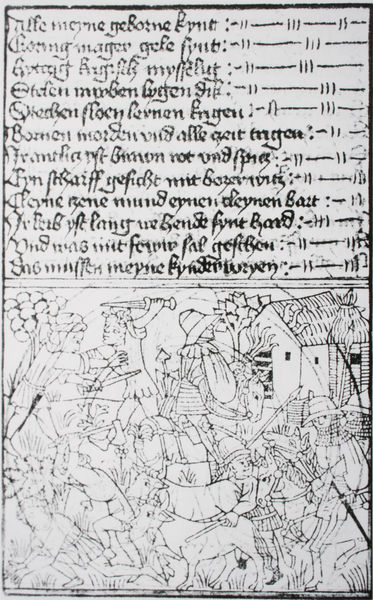
Titel: Baseler Holzschnitte, Marskinder
Standort: Schweinfurt
Institution: Bibliothek Otto Schäfer
Schlagwörter: baum, blätter, feder, feuer, kampf, mann, weiß, bäume, menschen, ausschnitt, blumen, grau, holz, hut, männer, schwarz, skizze, szene, zeichnung, dach, haus, hund, tier, tiere, architektur, messer, mord, rahmen, kühe, vieh, hütte, land, gotik, seide, bauern, esel, kreis, pferd, pferde, reiter, chaos, garten, sattel, holzschnitt, schrift, papier, dorf, grafik, graphik, kuh, rind, schweine, linien, bauernhof, rand, figuren, krieg, schlacht, lanze, soldaten, tafel, detail, deutsch, punkte, rinder, buch, strohdach, flammen, druck, schnitt, schraffuren, stich, seite, illustration, schwert, schwerter, text, waffen, buchstaben, soldat, waffe, steckbrief, volk, helm, ritter, darstellung, rüstung, tinte, buchdruck, buchseite, eiss, schwarzw, axt, antik, dolch, mittelalter, töten, undeutlich, zeilen, vertreibung, ochsen, hirte, fackel, ziege, letter, mittelalterlich, altdeutsch, handschrift, beschreibung, rechnung, erläuterung, buchmalerei, scheine, seriendruck, chronik, liste, satz, inkunable, hus, aufzählung, stundenbuch, landsknechte, kursive, schlcht, anführungszeichen, frühneuhochdeutsch, inkurnable, muchstaben, inhaltsverzeichnis, helmä